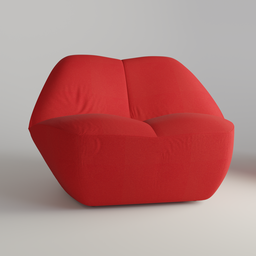
Label: furniture